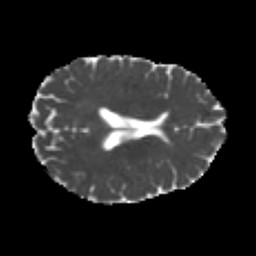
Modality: MD
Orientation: axial
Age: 26
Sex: female
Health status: healthy
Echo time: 0.074 s